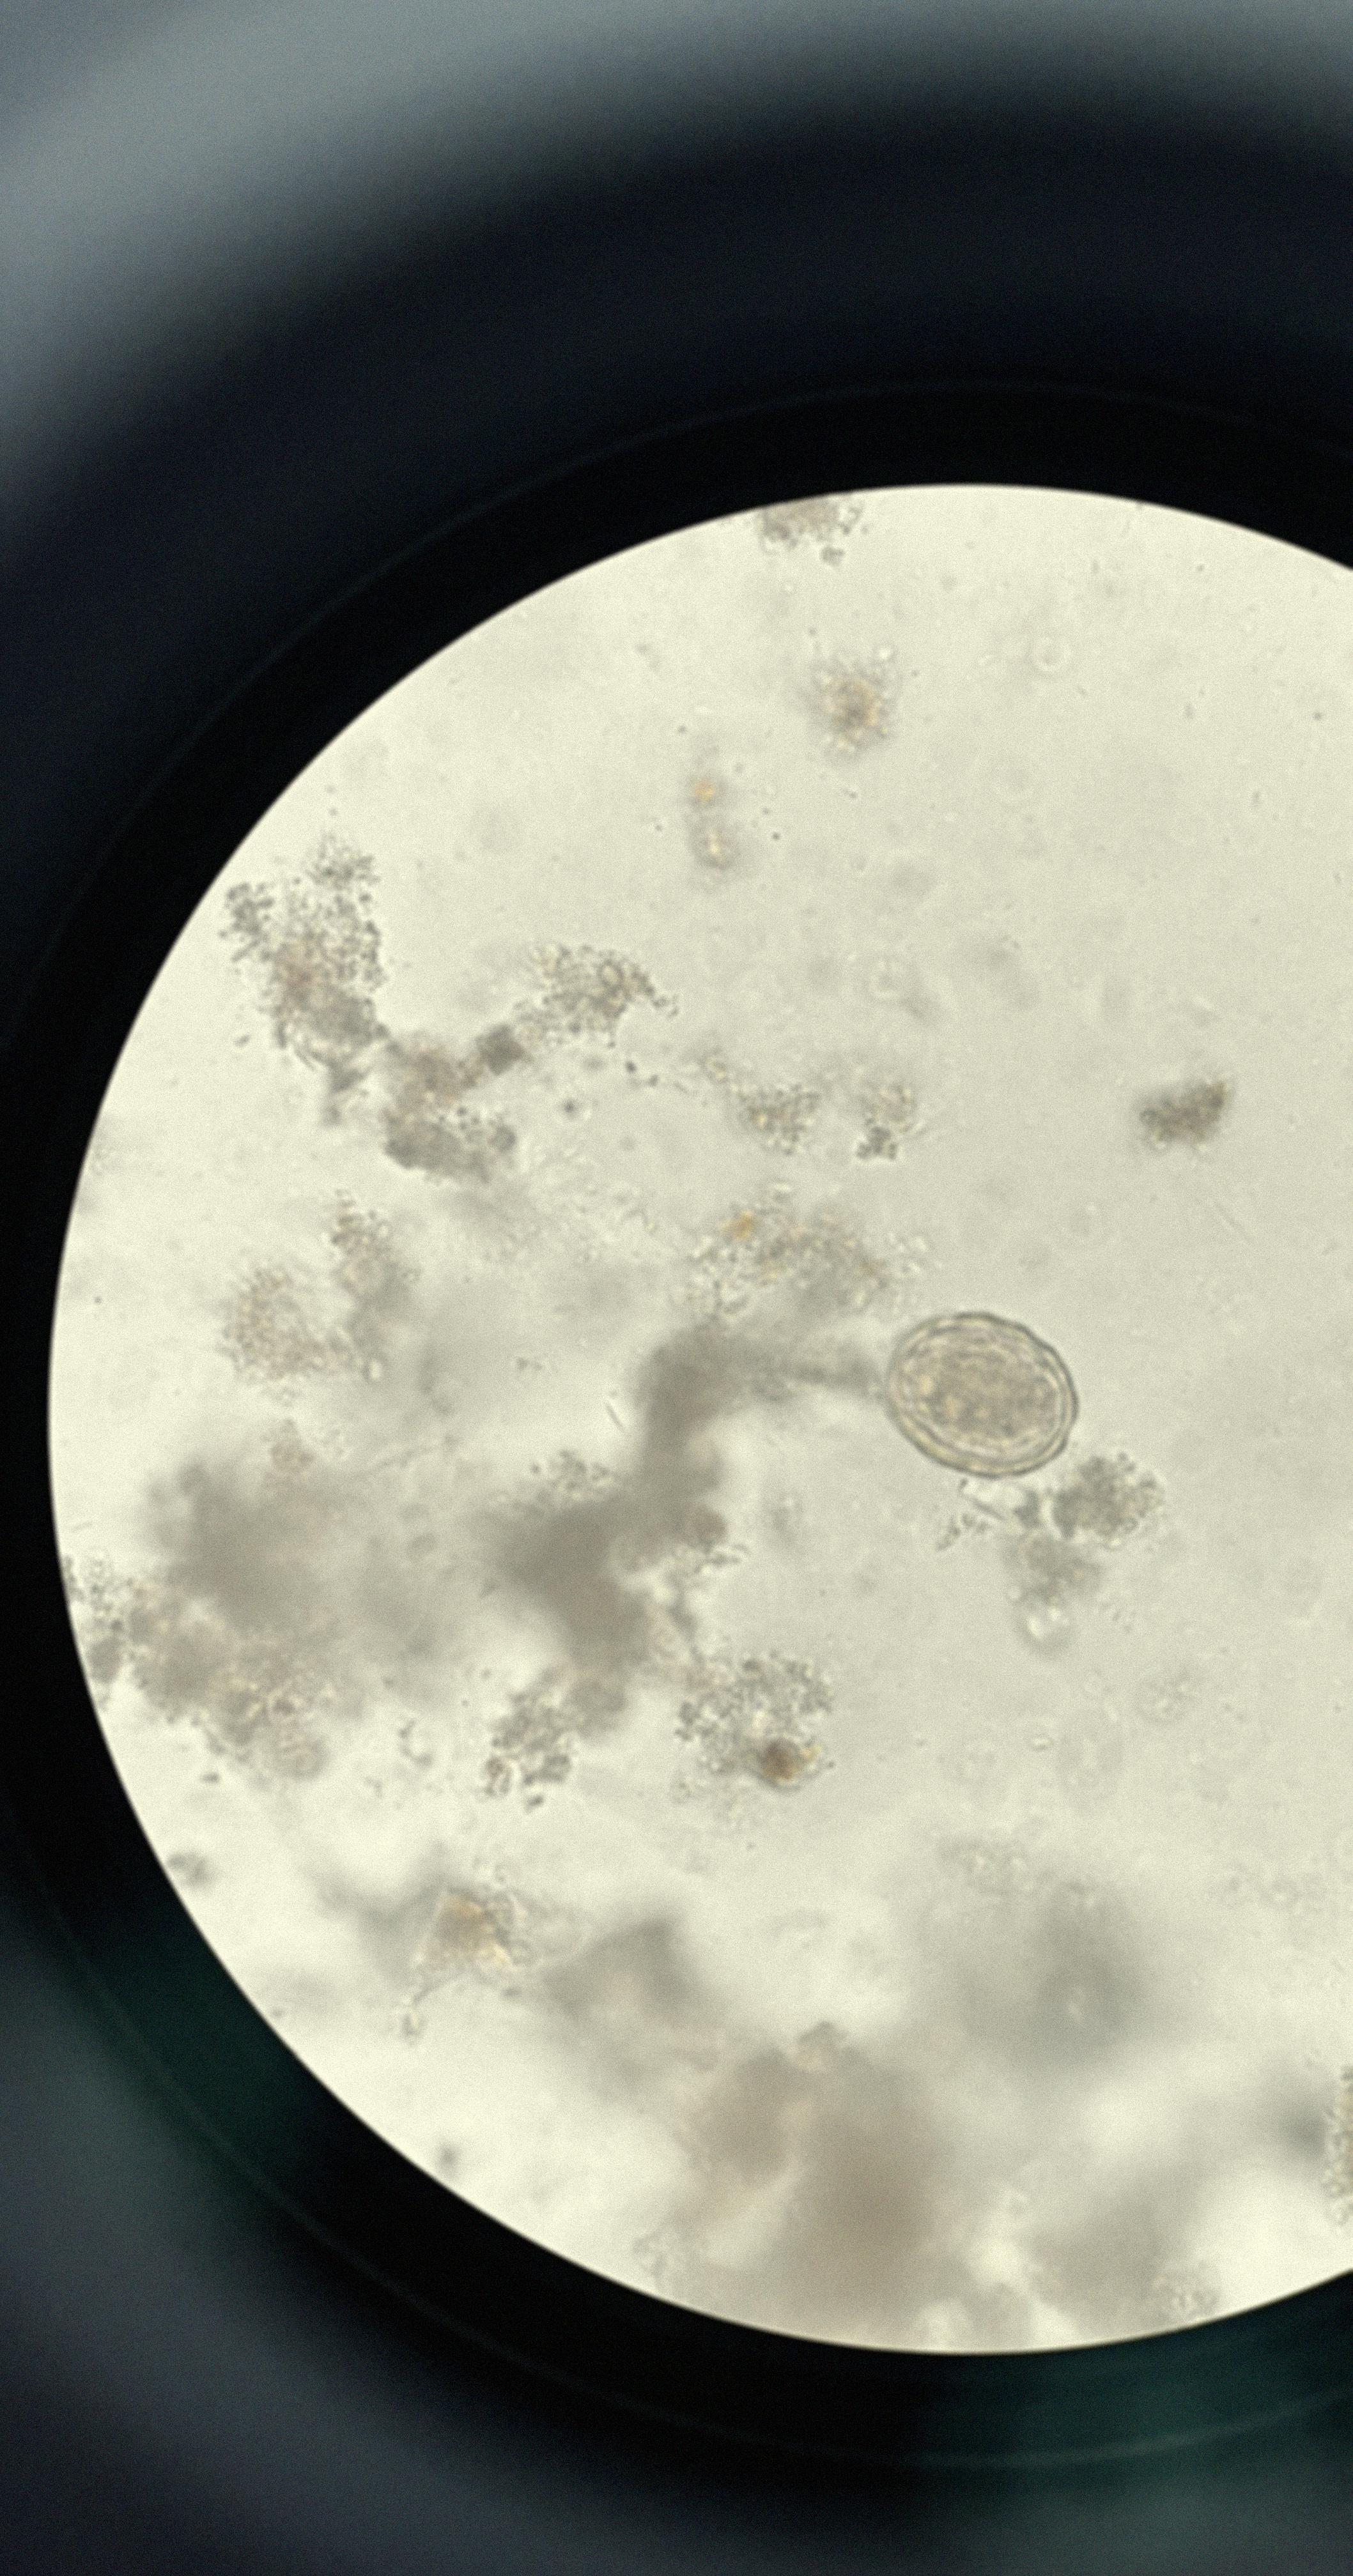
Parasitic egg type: Ascaris lumbricoides